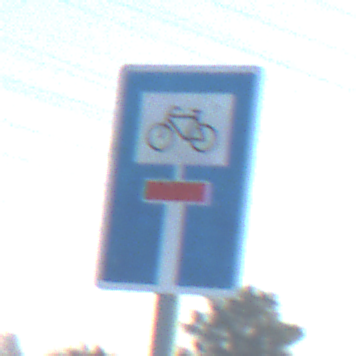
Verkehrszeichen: SackgasseRadverkehrDurchlaessig
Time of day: Dawn
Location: Outdoor (Nature)
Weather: Clear
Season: NotSpecified
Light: Natural